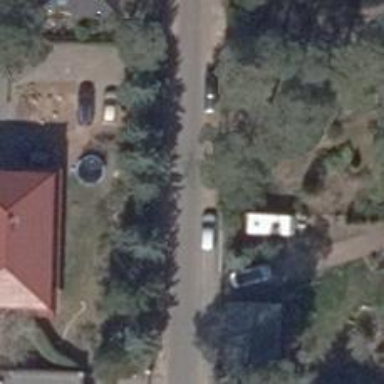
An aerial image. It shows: Driveway leading to service road.